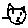
Label: cat